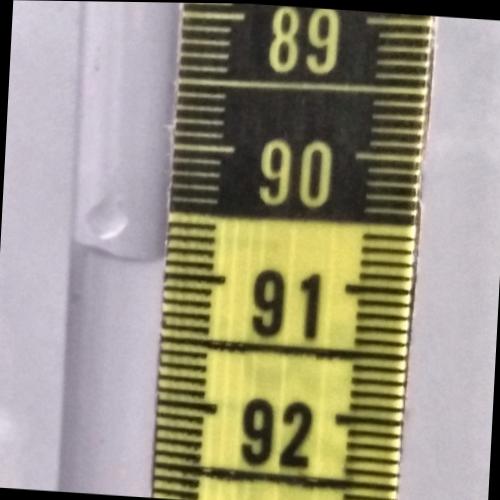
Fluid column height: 90.9 cm